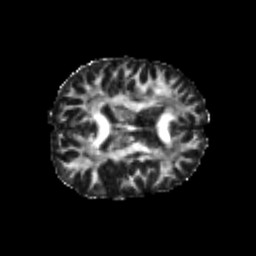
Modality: FA
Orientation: axial
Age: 20
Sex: female
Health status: healthy
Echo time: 0.074 s